Question: When a new activity is posted i add a new post document into the collection.
Inside this document i have a map where users add confirmation to the event marking it as true and adding his own id.

'''
var snap = await Firestore.instance
.collection('user_posts')
.where("confirmations.${user.id}",isEqualTo: true)
.getDocuments();
'''
With this snippet i'm able to get all the posts confirmed by the user. The issue here is to get this a index is required to perform this query. And this index can't be generic. I can't create a index for each user.
Some idea of how to get it?
Thanks!!
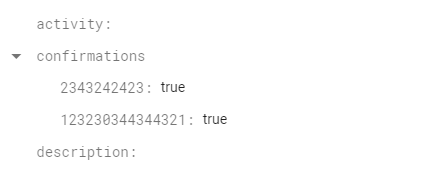
Answer: You'll want to turn the 'confirmations' field into an array, and use the (relatively recent) 'array-contains' and 'arrayUnion' operations.
The equivalent query with an array like that would become:
'''
var snap = await Firestore.instance
.collection('user_posts')
.where("confirmations", arrayContains: user.id)
.getDocuments();
'''
And this way you only need an index on 'confirmations', which is added automatically.
For more on these see:
- <URL>